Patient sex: M
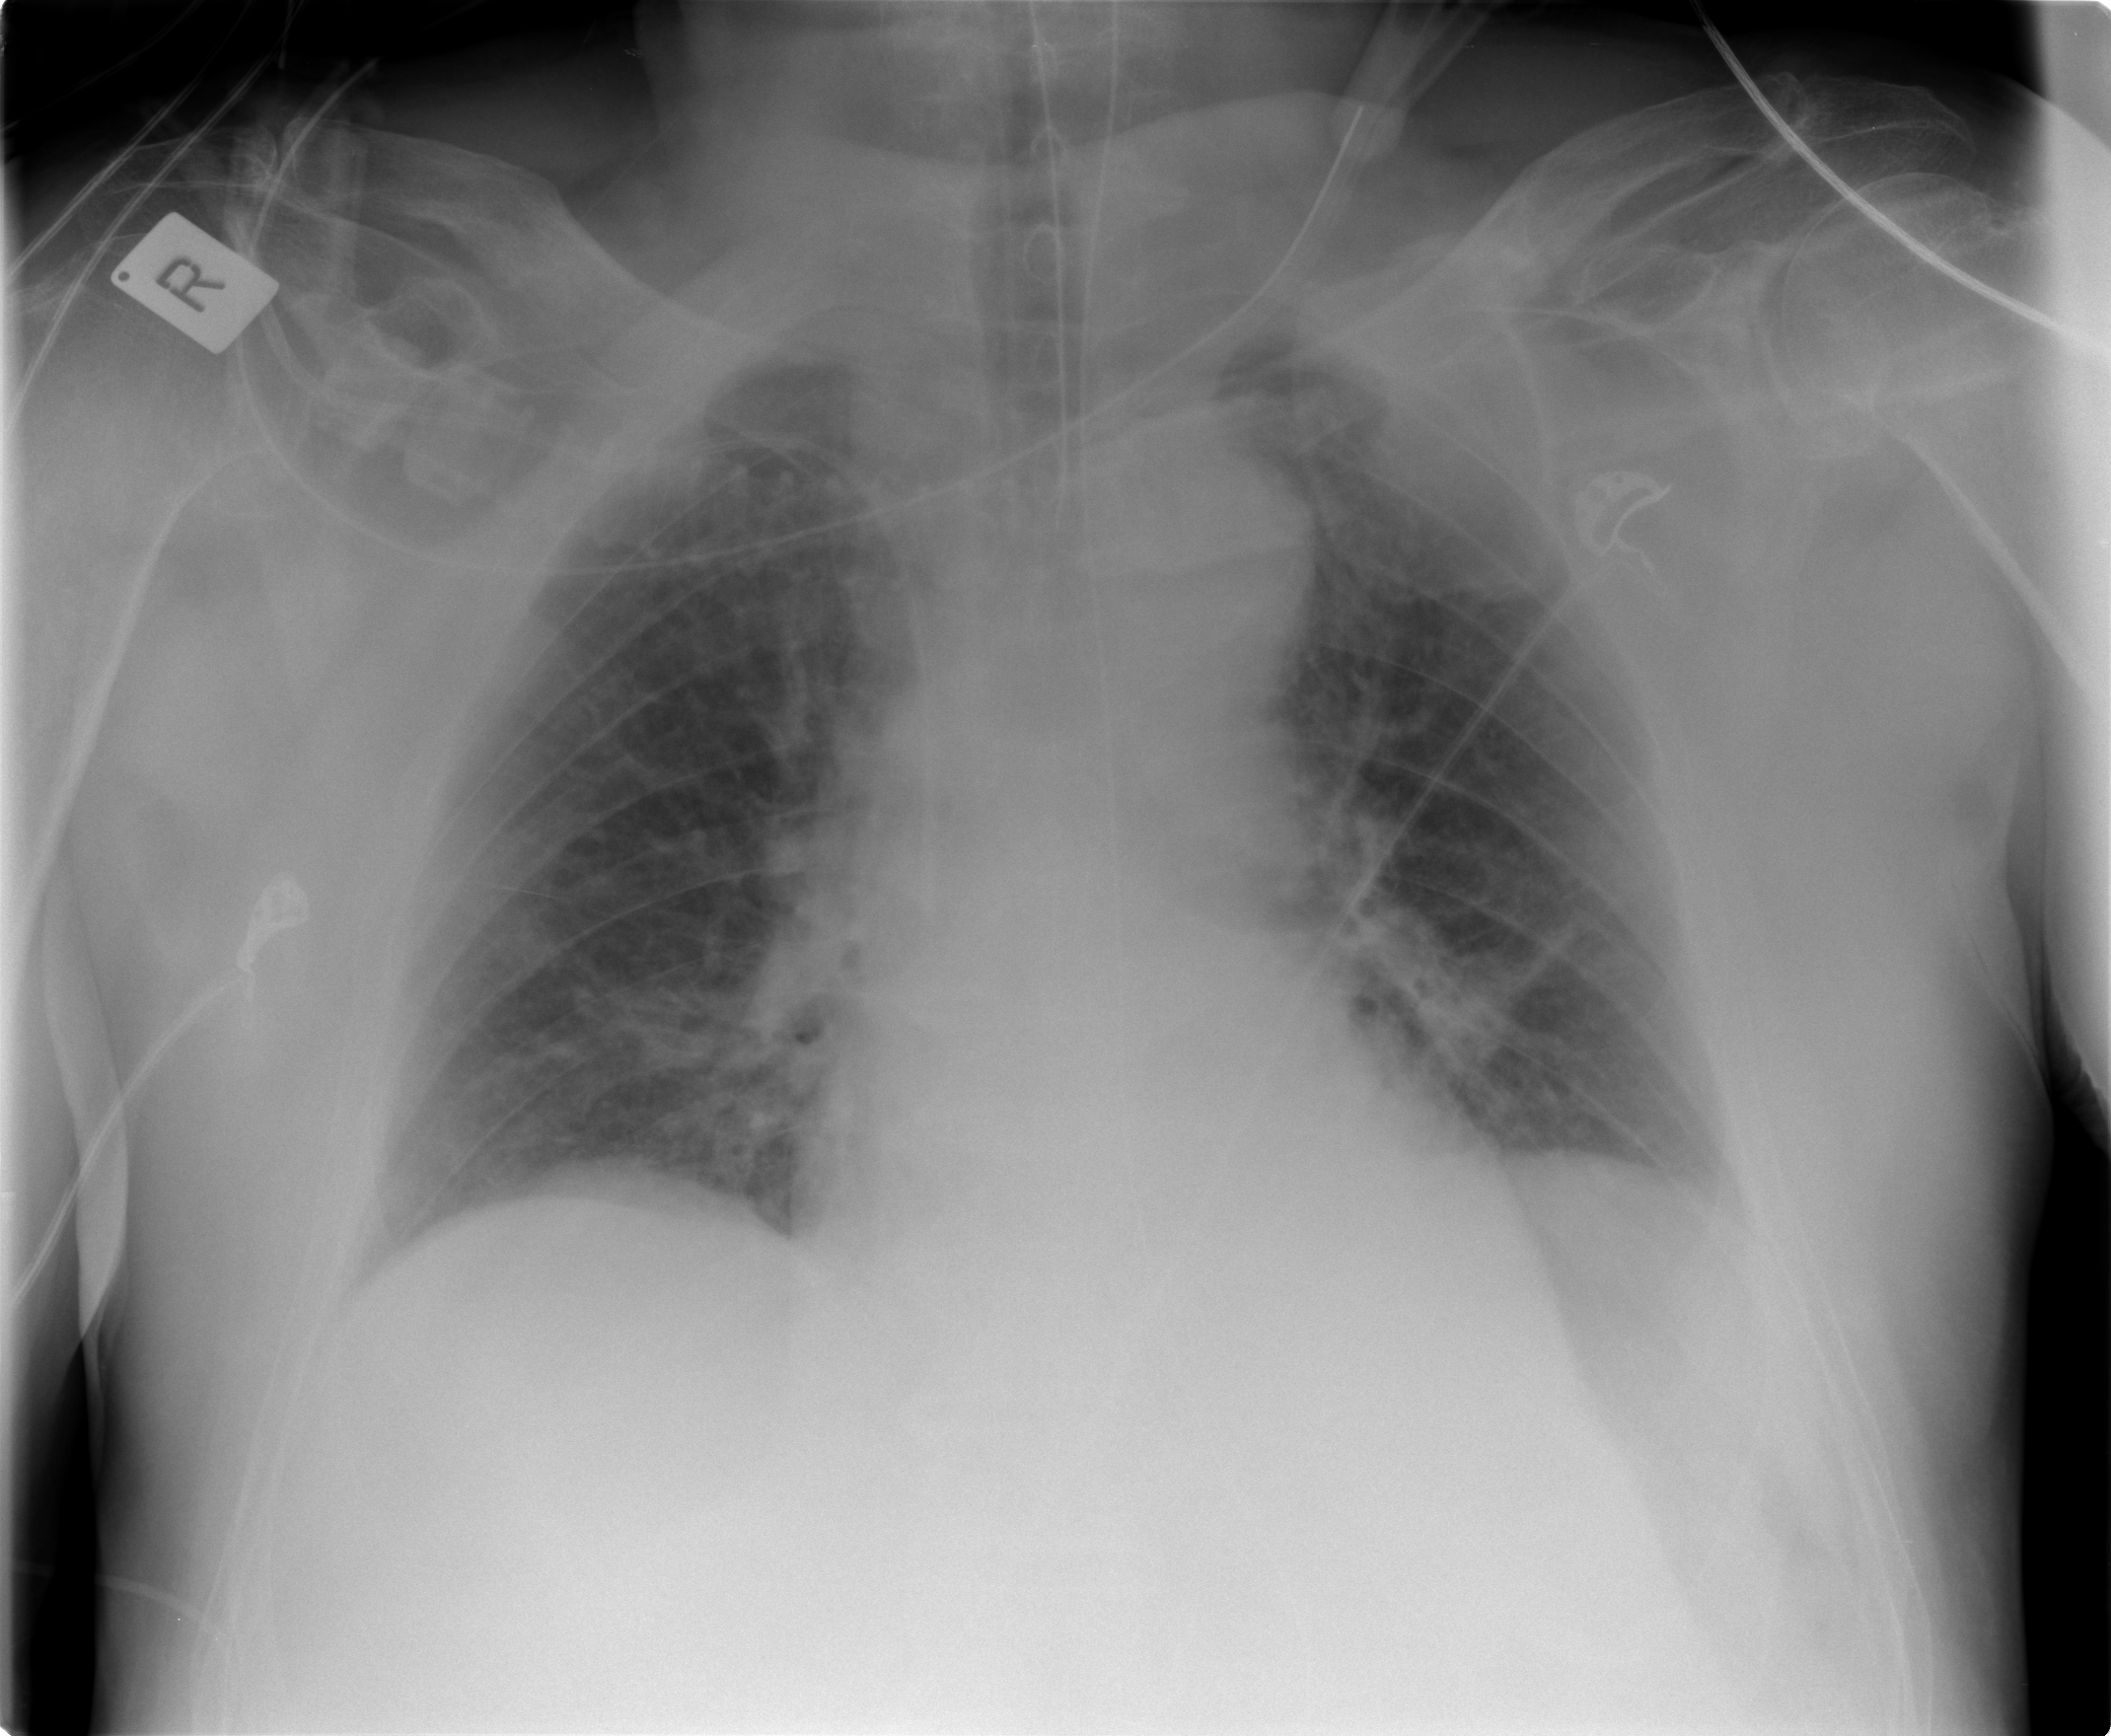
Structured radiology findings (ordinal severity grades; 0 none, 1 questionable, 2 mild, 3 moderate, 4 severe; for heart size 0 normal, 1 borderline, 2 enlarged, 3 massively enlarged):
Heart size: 0
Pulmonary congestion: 2
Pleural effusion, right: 0
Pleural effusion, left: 0
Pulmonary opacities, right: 2
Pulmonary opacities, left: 2
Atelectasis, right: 2
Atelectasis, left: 0